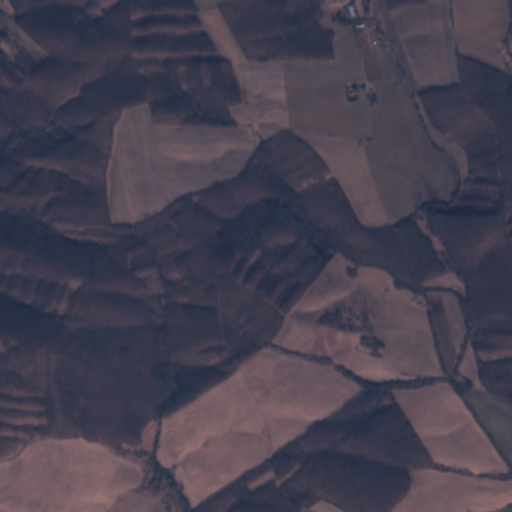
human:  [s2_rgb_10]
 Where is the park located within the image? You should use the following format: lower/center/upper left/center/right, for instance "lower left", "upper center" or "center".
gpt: The park is located in the upper right of the image.
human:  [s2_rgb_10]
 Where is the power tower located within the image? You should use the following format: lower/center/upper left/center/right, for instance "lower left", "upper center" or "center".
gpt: The power tower is located in the lower right of the image.
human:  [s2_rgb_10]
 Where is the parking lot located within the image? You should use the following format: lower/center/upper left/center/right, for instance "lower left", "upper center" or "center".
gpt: There is no parking lot in the image.